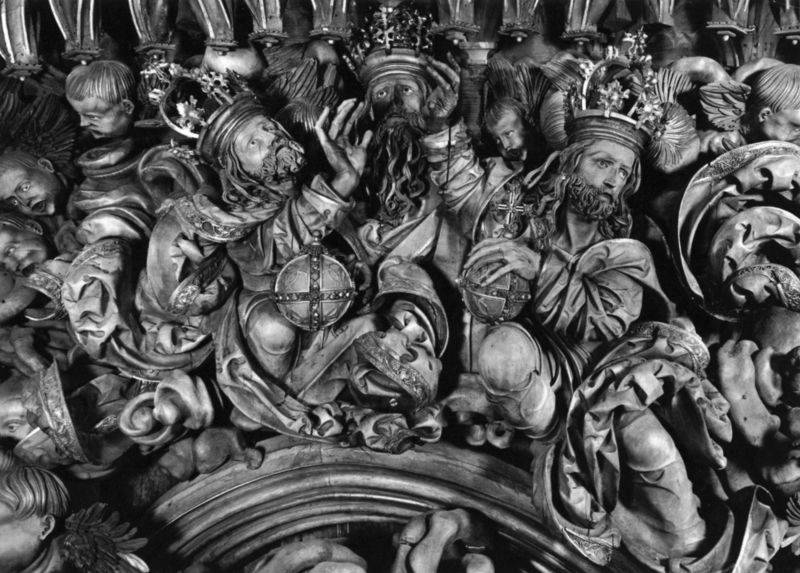
Titel: Hochaltar aus der Abteikirche Zwettl, Mittelschrein, Dreifigurengruppe der Trinität (Aufnahme von 1942)
Künstler: Meister von Zwettl
Standort: Adamov (Adamsthal)
Institution: Pfarrkirche St. Barbara
Schlagwörter: gott, gruppe, hand, kopf, mann, umhang, menschen, finger, holz, köpfe, männer, schwarz, säule, weiss, blick, schleier, menge, bart, bärte, gesichter, augen, blicke, falten, tod, tot, gesten, hände, kirche, figur, gewänder, krone, locken, chaos, engel, skulptur, statue, relief, bogen, linien, figuren, krieg, schlacht, kaiser, könig, soldaten, detail, foto, bögen, kreuz, linie, schwarzweiß, kugel, kugeln, herrscher, ritter, altar, schnitzerei, gebärden, plastiken, kanzel, jesus, krönung, könige, heilige, gefasst, putten, glauben, geschnitzt, kronen, weltkugel, dreifaltigkeit, schnitzaltar, reichsapfel, kreus, weltkugeln, stue, statu